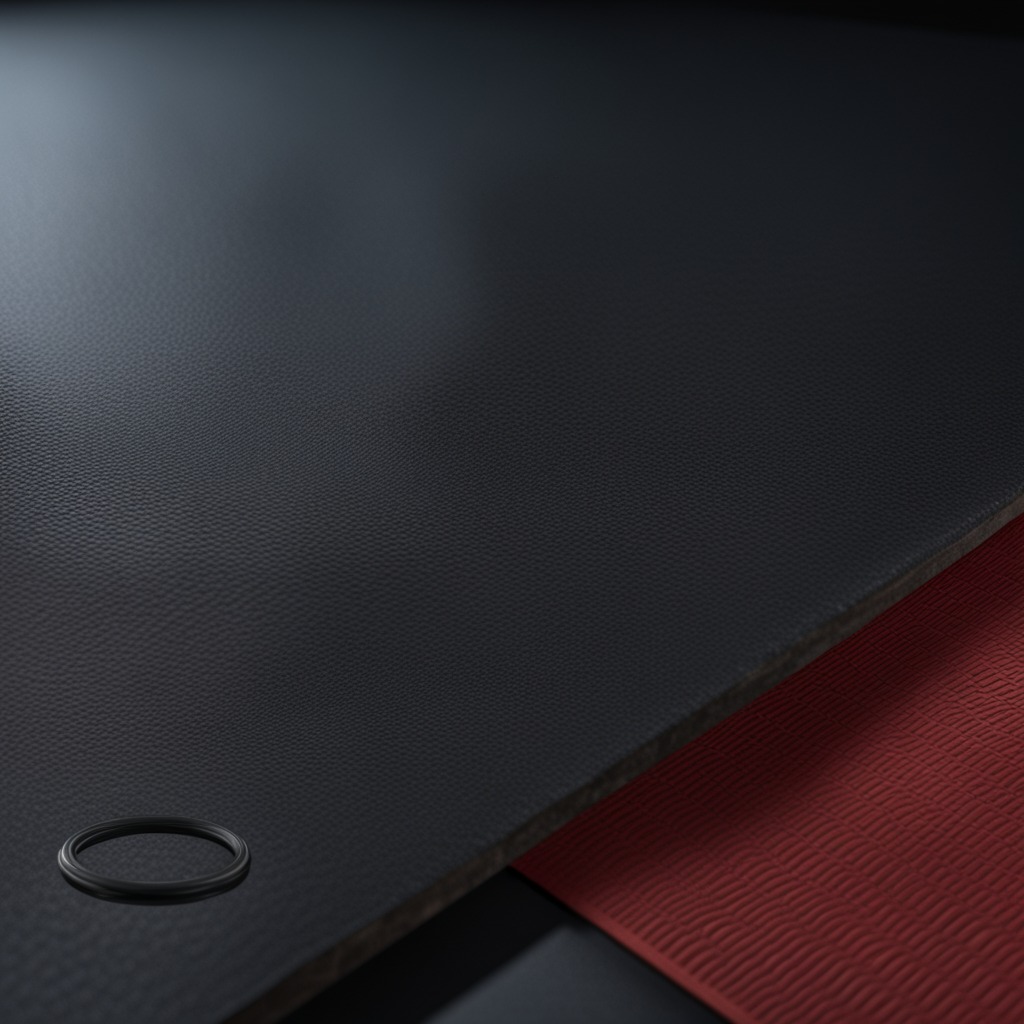
A rubber O-ring is lying on the tabletop.